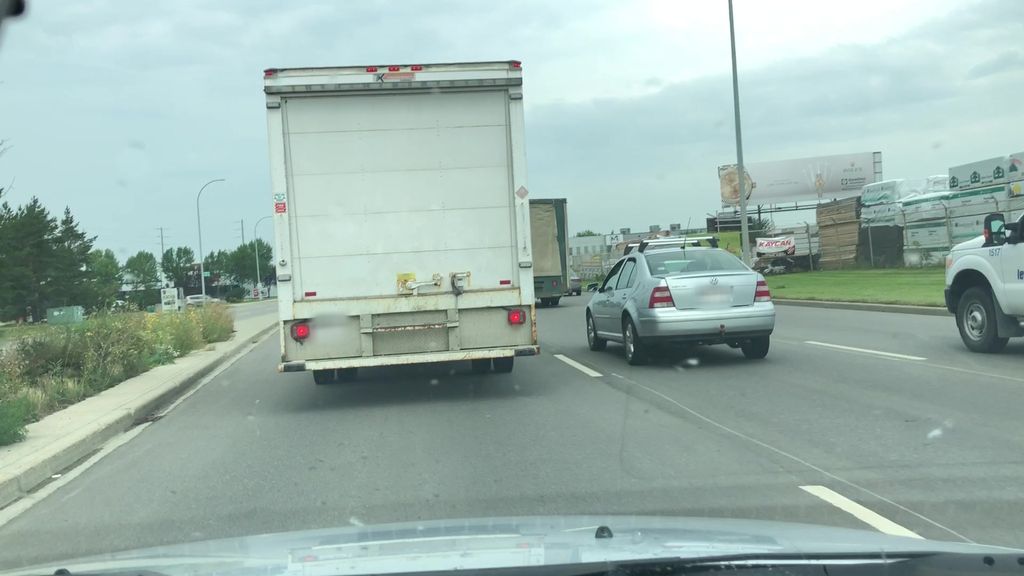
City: edmonton